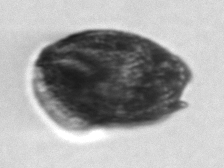
Label: Dinophysis_norvegica